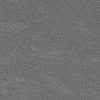
Atmospheric dust classification: dusty